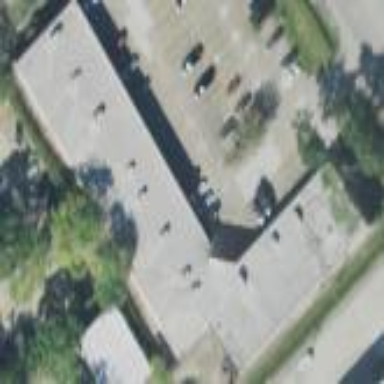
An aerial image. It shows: Retail building.